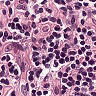
Metastatic tissue present: no